Interaction volume radius: 10 \u00c5
Interaction volume height: 30 \u00c5
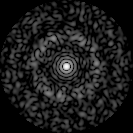
Disorder parameter: 0.8235